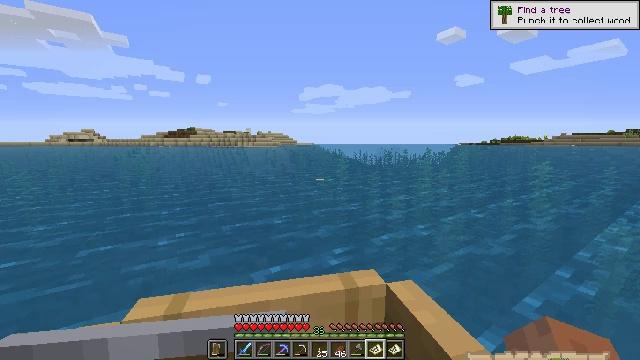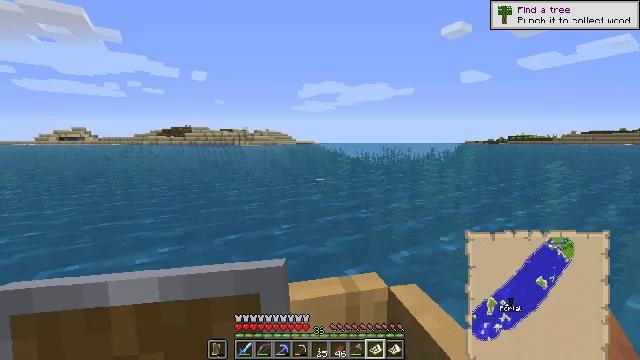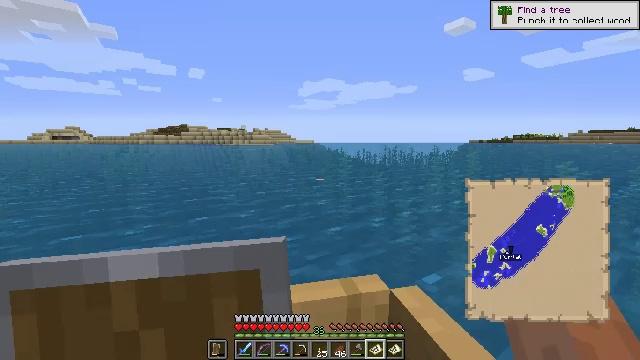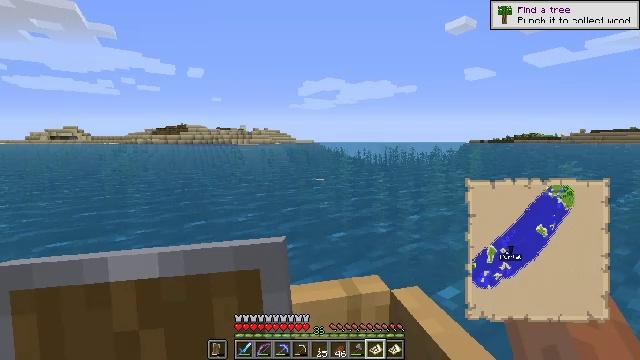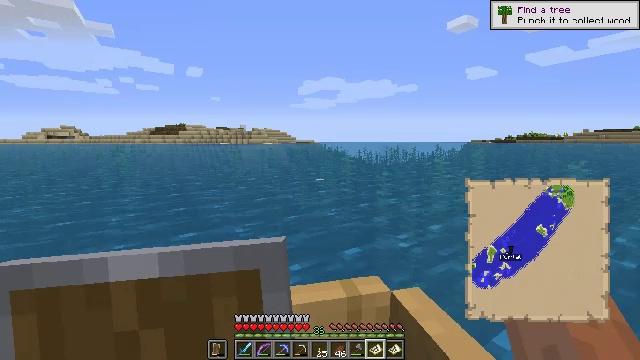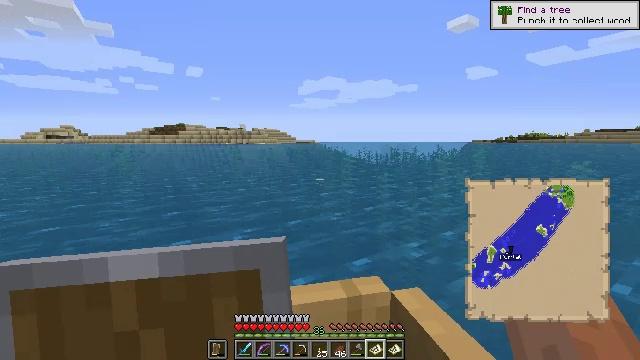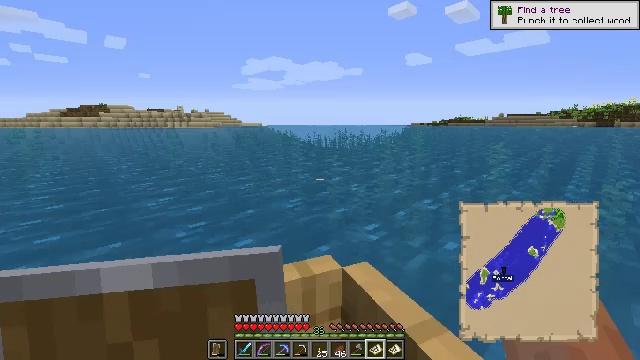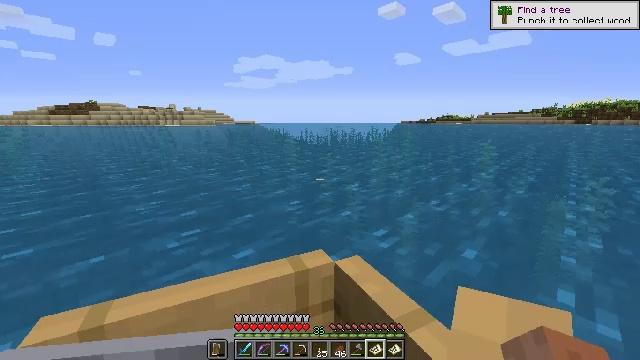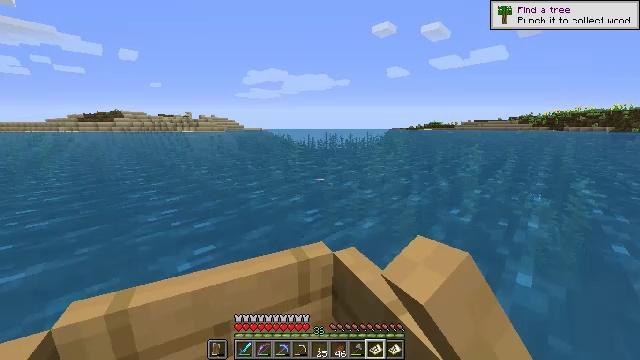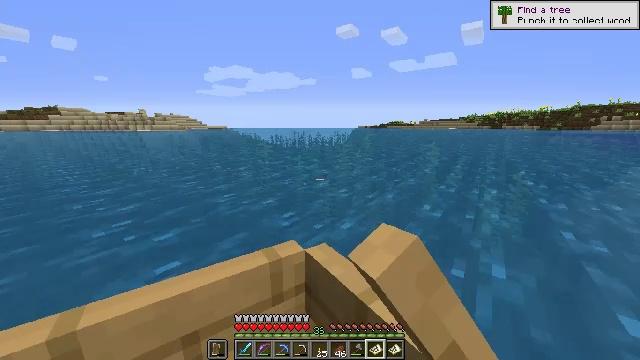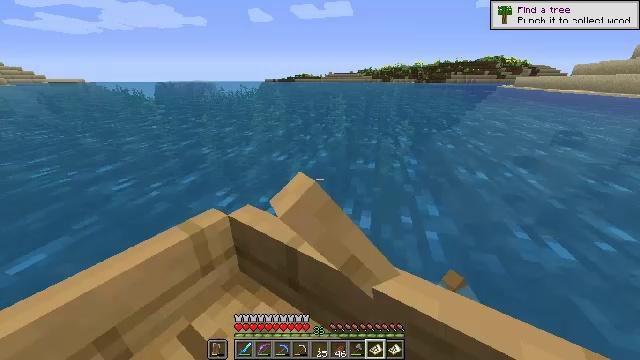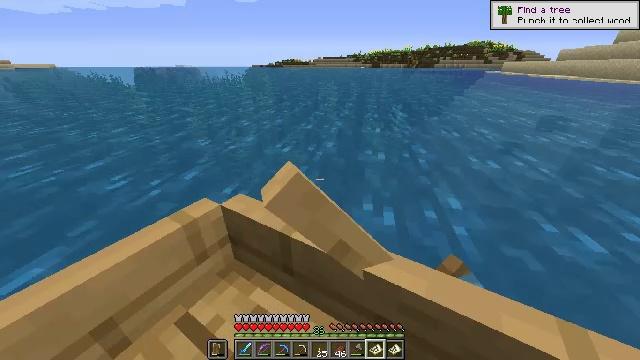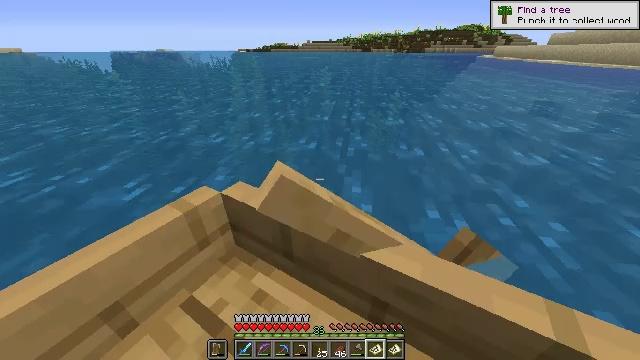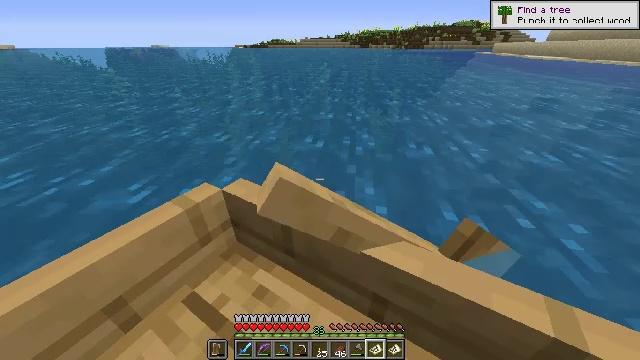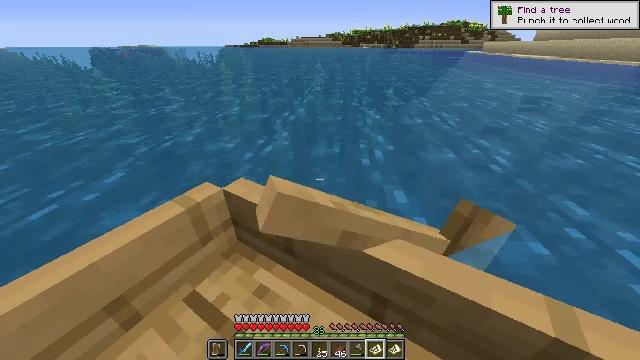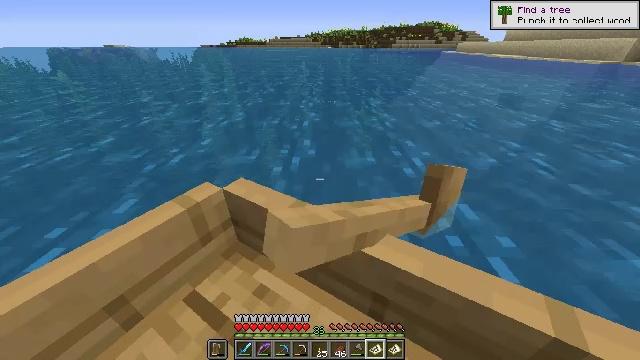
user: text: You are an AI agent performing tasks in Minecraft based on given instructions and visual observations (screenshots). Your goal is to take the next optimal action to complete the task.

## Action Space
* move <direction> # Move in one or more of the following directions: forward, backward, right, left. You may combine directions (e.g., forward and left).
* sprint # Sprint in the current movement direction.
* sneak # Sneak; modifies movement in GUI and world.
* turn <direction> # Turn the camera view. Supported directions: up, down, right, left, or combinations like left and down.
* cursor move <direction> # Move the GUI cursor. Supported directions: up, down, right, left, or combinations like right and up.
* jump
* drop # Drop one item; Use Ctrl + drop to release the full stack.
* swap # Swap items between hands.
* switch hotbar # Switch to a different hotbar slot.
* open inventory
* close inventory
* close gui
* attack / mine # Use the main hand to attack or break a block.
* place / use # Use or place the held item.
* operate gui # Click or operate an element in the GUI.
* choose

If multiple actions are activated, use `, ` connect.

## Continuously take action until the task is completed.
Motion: motion action
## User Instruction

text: Mine the kelp plant underwater.
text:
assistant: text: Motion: no_op
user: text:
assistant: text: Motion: no_op
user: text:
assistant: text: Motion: no_op
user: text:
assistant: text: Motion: no_op
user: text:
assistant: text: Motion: move forward
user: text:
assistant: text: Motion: move forward, sprint, turn right and down
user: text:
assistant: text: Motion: move forward, sprint, turn right
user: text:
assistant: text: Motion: move forward, sprint
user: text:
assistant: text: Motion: move forward, turn right
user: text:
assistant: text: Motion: move forward and move right, turn right and down
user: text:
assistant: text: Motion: move forward and move right, turn right and down
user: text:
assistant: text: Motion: move forward and move right, turn down
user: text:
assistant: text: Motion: move forward and move right
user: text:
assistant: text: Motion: move forward
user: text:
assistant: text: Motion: move forward
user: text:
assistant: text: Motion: no_op
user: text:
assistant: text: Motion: turn left
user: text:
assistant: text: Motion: move forward, turn left and up
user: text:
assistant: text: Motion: move forward, turn left
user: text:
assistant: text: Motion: move forward, turn left
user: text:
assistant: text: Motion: move forward, turn left
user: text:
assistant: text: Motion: move forward, turn left
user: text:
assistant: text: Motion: move forward, turn left
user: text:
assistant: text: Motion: move forward, turn left
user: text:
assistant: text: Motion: move forward, turn left and up
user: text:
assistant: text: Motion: move forward, turn left and up
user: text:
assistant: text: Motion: move forward
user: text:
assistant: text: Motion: move forward
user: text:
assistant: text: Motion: move forward
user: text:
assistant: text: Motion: move forward